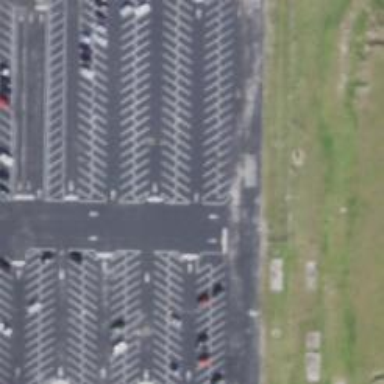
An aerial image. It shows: Parking area.